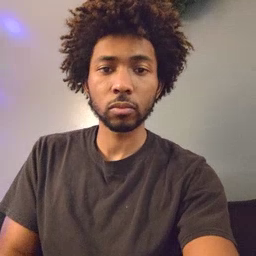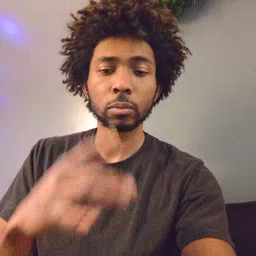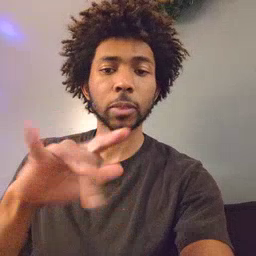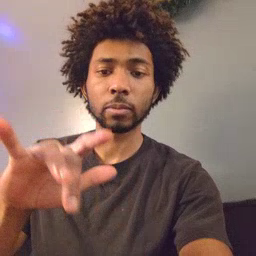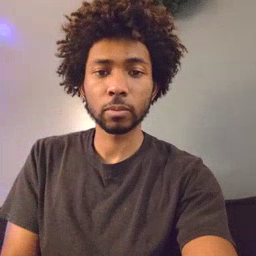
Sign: empty